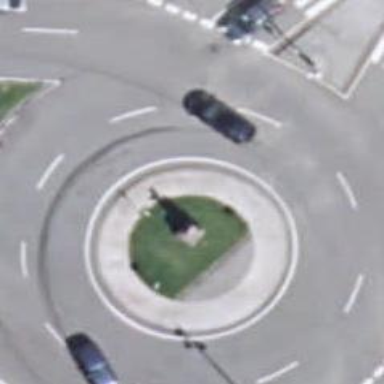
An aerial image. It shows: Roundabout on trunk highway.